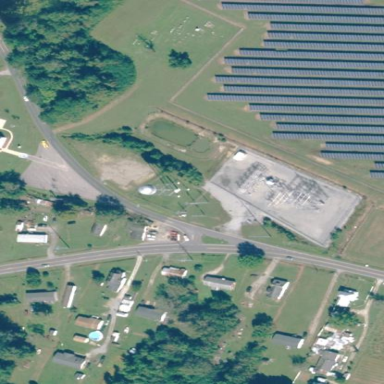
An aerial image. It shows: Distribution power substation secured by fence.